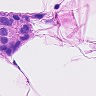
Metastatic tissue present: yes